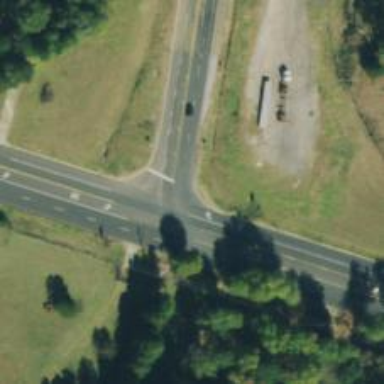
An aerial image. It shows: Asphalt trunk link road.